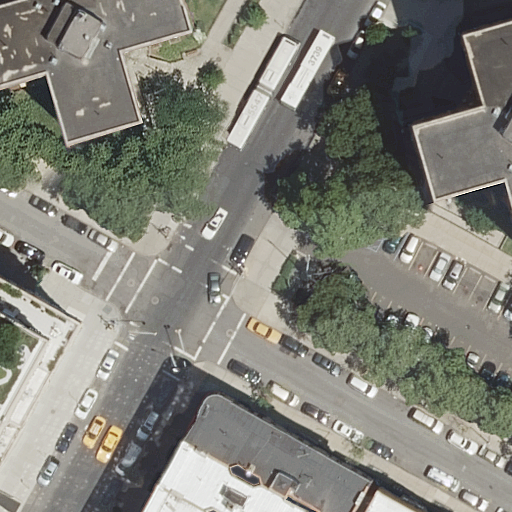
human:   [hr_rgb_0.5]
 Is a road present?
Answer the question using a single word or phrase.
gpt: yes

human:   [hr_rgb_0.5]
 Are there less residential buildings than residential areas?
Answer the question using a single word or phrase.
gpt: no

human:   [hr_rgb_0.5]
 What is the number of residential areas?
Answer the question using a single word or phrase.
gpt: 1

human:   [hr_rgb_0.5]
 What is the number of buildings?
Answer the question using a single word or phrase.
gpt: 7

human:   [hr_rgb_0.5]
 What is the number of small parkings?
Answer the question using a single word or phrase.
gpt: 0

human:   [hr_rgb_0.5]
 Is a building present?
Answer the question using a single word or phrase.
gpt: yes

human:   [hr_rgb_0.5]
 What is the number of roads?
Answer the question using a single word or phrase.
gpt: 19

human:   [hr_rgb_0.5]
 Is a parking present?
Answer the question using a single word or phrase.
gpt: yes

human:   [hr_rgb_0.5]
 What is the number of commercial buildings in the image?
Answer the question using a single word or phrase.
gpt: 0

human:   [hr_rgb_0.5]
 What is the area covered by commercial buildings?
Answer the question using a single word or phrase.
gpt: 0m2

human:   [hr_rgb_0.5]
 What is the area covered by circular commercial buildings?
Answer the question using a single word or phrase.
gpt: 0m2

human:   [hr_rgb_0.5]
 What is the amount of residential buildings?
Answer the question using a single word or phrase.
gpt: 7

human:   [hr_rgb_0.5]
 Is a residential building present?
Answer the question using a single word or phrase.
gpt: yes

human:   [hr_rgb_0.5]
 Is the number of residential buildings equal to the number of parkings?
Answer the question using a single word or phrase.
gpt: no

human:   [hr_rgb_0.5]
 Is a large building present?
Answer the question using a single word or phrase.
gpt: yes

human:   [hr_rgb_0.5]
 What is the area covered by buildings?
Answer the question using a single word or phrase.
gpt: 2151m2

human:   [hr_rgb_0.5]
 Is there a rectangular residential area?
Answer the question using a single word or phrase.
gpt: yes

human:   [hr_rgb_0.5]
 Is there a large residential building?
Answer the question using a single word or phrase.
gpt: yes

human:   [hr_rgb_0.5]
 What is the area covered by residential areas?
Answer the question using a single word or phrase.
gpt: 24m2

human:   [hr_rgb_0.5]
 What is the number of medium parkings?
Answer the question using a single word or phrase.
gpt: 0

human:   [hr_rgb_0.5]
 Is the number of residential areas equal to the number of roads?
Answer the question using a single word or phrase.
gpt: no

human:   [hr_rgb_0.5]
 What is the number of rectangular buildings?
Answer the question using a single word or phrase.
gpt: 1

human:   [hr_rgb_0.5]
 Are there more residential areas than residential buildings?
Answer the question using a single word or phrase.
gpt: no

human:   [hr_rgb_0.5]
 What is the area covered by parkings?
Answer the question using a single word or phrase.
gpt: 940m2

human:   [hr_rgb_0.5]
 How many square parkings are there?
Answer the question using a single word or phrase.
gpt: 0

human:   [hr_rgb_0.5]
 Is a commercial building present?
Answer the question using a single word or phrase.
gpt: no

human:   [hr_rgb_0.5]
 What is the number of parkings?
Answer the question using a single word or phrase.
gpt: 1

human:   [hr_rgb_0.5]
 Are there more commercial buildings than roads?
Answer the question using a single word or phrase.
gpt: no

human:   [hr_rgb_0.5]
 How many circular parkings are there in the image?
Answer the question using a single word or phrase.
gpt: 0

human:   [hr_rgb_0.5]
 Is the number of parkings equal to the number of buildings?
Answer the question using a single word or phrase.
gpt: no

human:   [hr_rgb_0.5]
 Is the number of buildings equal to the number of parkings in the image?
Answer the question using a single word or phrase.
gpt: no

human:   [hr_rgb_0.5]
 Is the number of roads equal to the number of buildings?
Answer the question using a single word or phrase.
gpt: no

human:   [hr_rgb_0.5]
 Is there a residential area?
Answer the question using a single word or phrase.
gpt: yes

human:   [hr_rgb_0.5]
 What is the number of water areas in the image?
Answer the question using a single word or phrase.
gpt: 0

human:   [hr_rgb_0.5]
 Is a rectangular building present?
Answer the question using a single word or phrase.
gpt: yes

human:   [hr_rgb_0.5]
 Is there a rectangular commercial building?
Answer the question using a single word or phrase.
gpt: no

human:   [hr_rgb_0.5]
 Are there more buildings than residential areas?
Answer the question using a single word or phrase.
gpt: yes

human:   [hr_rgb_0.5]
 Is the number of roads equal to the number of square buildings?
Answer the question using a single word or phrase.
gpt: no

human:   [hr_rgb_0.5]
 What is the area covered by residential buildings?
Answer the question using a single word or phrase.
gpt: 2151m2

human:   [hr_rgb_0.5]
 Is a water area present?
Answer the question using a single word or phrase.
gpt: no

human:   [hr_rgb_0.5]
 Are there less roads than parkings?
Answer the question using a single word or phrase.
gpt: no

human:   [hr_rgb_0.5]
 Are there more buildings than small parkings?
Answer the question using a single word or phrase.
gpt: yes

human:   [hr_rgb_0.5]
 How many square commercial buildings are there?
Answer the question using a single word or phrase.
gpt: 0

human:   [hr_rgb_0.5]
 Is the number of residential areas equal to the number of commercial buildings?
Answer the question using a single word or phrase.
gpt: no

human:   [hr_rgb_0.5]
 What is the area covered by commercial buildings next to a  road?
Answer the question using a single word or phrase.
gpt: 0m2

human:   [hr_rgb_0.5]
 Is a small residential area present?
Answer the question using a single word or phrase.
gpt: yes

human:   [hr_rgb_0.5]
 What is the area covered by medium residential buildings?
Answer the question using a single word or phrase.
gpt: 1367m2

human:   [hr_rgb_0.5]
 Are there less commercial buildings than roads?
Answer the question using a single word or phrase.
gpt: yes

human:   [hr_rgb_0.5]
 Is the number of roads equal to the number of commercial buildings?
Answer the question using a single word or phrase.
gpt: no

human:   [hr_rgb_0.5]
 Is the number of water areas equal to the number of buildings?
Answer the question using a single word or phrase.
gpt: no

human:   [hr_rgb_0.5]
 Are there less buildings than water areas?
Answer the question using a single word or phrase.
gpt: no

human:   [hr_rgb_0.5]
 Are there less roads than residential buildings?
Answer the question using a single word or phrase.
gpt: no

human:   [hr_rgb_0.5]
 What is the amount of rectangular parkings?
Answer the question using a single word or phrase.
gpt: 0

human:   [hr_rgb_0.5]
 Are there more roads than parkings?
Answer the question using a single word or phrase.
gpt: yes

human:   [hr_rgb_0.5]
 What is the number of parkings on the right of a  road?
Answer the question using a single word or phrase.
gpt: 1

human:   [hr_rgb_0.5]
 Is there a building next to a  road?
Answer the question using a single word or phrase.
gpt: yes

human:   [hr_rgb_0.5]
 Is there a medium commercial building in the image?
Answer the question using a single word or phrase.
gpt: no

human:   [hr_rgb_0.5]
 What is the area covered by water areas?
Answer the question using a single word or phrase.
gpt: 0m2

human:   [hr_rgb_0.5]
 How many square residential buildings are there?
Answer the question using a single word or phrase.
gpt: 0

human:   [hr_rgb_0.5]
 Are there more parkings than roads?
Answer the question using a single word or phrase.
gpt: no

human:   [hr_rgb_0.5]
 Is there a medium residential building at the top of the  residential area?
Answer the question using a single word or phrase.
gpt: no

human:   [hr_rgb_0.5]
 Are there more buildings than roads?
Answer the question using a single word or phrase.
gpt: no

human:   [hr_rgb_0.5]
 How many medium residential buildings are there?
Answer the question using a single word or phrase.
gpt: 4

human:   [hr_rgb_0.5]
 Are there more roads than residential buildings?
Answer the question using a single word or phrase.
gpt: yes